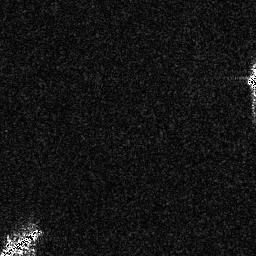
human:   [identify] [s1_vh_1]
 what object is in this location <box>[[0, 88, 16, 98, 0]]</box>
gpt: <ref>1 medium ship at the bottom left</ref>